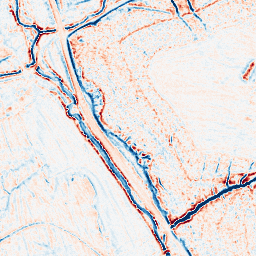
Category: edge_preserving
Decomposition family: bilateral
Decomposition parameters: d: 9
sigma_color: 25
sigma_space: 150
Upsampling method: sinc_hamming
Upsampling parameters: scale: 2
kernel_size: 8
Upsampling scale: 2